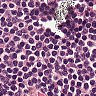
Metastatic tissue present: no